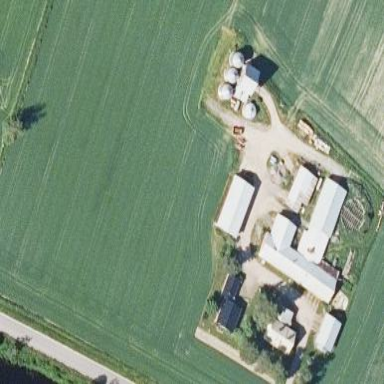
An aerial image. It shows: Farmyard area.